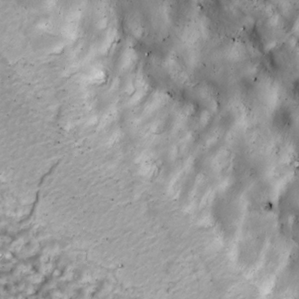
Label: non_frost